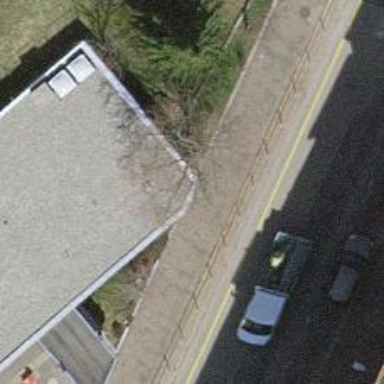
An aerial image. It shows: Wall barrier.